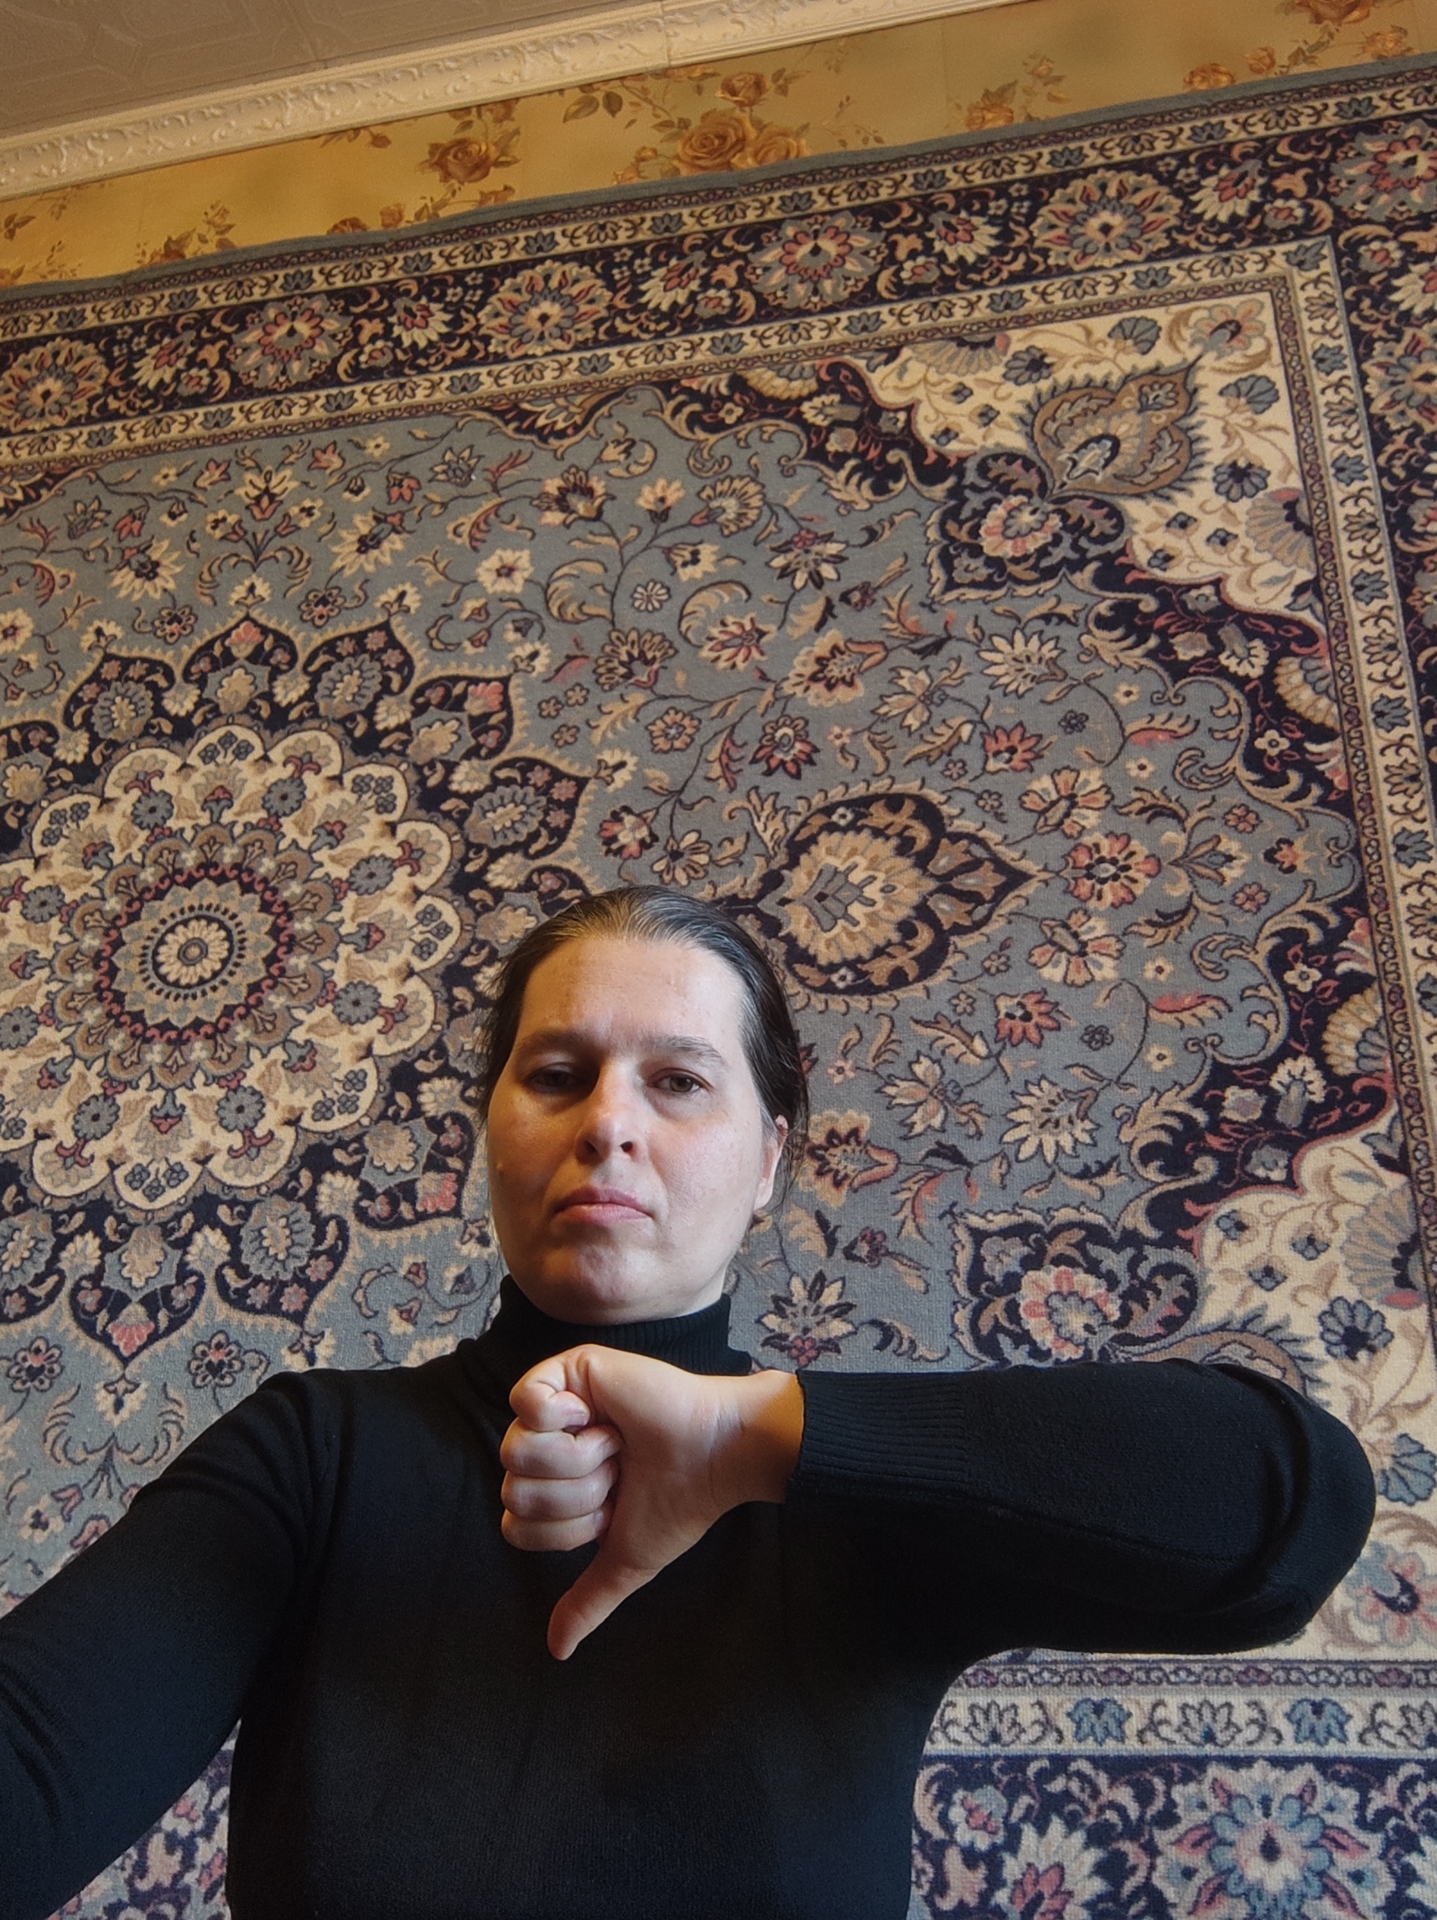
Label: clear